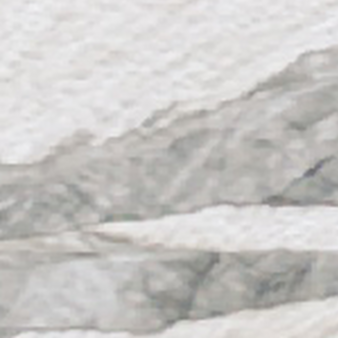
Label: other